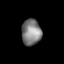
Tissue: prostate
Cell type: B cells
Senescence score: 0.7407
Nuclear area (px): 504
Mean DAPI intensity: 126.448